Question: I'm new to this, so be kind :)
I use the tidyverse package in R.
I have a list of dataframes. In each dataframe, I want to keep only the rows above the first row that has a certain string (in this case, three asterisks) in its first column. In the example attached, I want to keep all the rows above row 21 (i.e. first time "***" is encountered in first column). How do I do that?

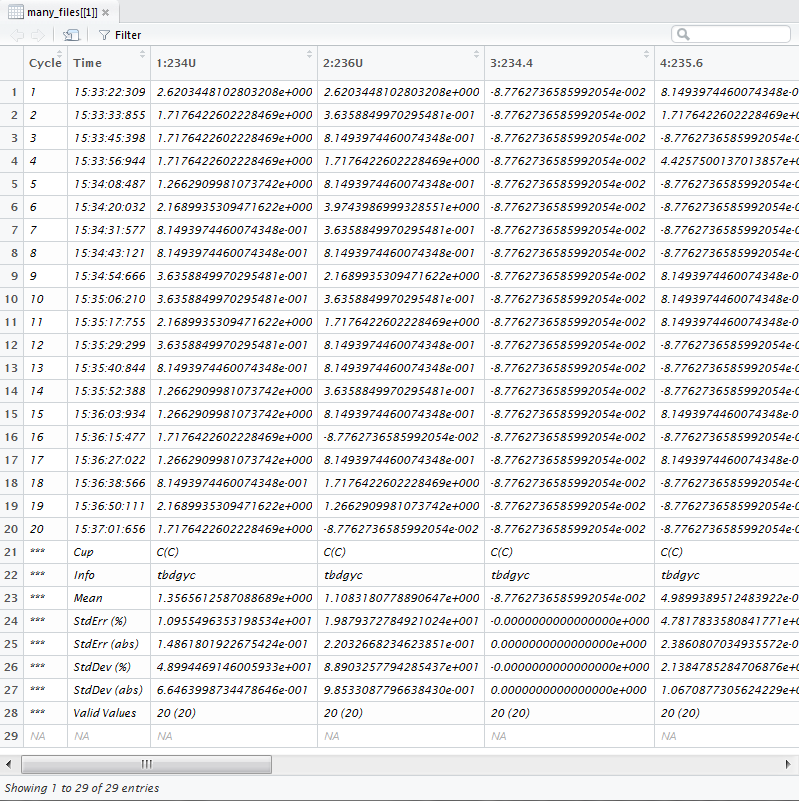
Answer: I don't know that 'tidyverse' contains for this, but base R can handle it (and therefore it can be included in a pipe).
Some sample data:
'''
dat <- data.frame(Cycle = c(1:5,20,"***",21,22),
Time = Sys.time() + 1:9,
stringsAsFactors = FALSE)
dat
# Cycle Time
# 1 1 2017-06-26 14:02:48
# 2 2 2017-06-26 14:02:49
# 3 3 2017-06-26 14:02:50
# 4 4 2017-06-26 14:02:51
# 5 5 2017-06-26 14:02:52
# 6 20 2017-06-26 14:02:53
# 7 *** 2017-06-26 14:02:54
# 8 21 2017-06-26 14:02:55
# 9 22 2017-06-26 14:02:56
dat[! cumany(grepl("\*\*\*", dat$Cycle)),]
# Cycle Time
# 1 1 2017-06-26 14:02:48
# 2 2 2017-06-26 14:02:49
# 3 3 2017-06-26 14:02:50
# 4 4 2017-06-26 14:02:51
# 5 5 2017-06-26 14:02:52
# 6 20 2017-06-26 14:02:53
'''
You can make it look more readable with
'''
dat[! cumany(grepl("***", dat$Cycle, fixed = TRUE)),]
'''
So it can be inserted readily in a '%>%' pipeline:
'''
library(dplyr)
dat %>%
filter(! cumany(grepl("***", Cycle, fixed = TRUE)))
'''
With your shown data, this should suffice. If there is any ambiguity of values within '$Cycle', you should probably use a more resilient pattern for matching the cutoff.